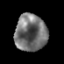
Tissue: prostate
Cell type: T cells
Senescence score: 0.3605
Nuclear area (px): 1157
Mean DAPI intensity: 112.67